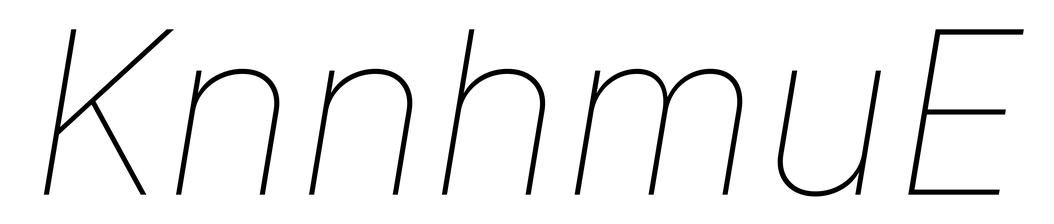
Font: Inter-Italic_Thin_Italic